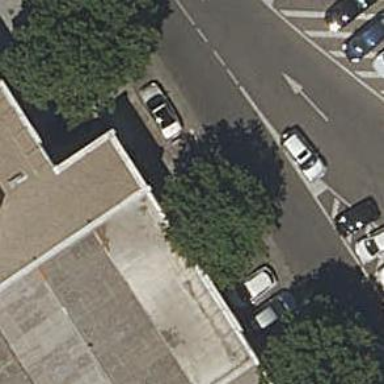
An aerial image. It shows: Motorcycle parking area.